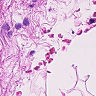
Metastatic tissue present: no